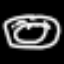
Label: donut